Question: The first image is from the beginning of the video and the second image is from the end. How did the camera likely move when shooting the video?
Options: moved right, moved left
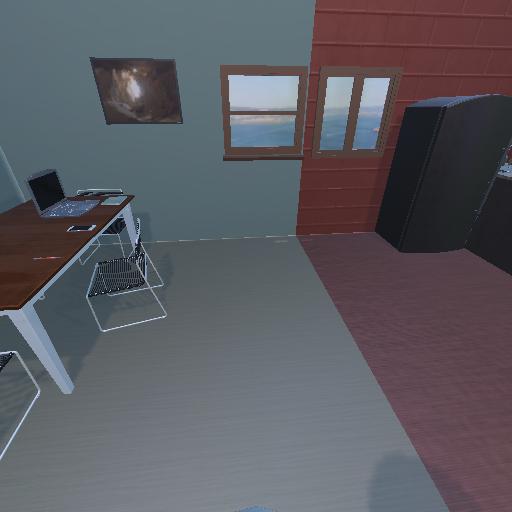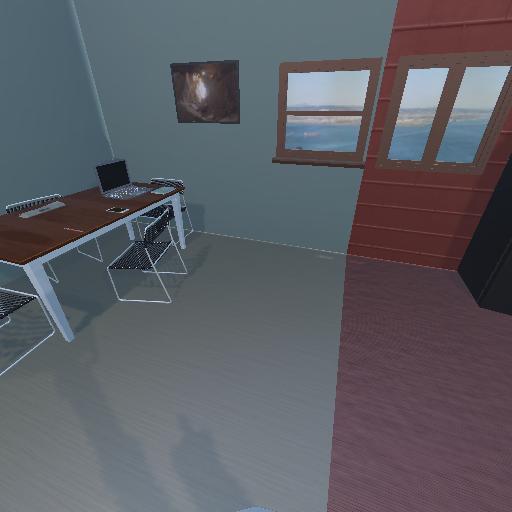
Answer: moved right